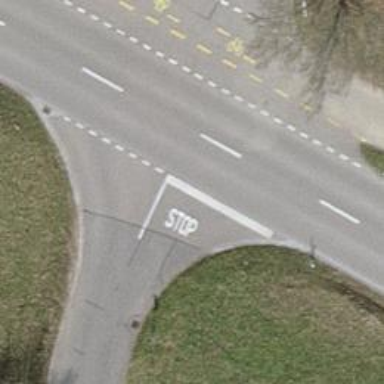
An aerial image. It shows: Road with stop sign.